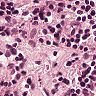
Metastatic tissue present: no